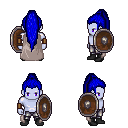
a pixel art fantasy rpg character, male body template, dark elf, purple skin, gray cape, metal pants, blue extra-long topknot hairstyle, leather bracers, black shoes, shield, four views (front, back, left, right), 2x2 character sprite sheet, small pixel art, hard edges, no anti-aliasing